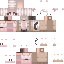
A female human skin with pale skin, wearing brown long hair dressed in a blue hoodie and black pants, featuring a closed mouth.